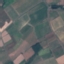
Land use / land cover class: PermanentCrop